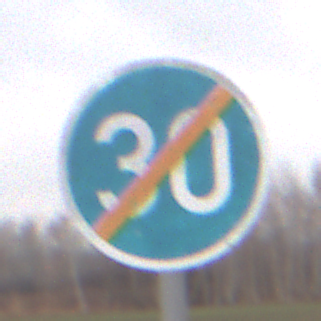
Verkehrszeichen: EndeMindestgeschwindigkeit
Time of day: Midday
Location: Outdoor (RoadRail)
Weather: Overcast
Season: NotSpecified
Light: Natural